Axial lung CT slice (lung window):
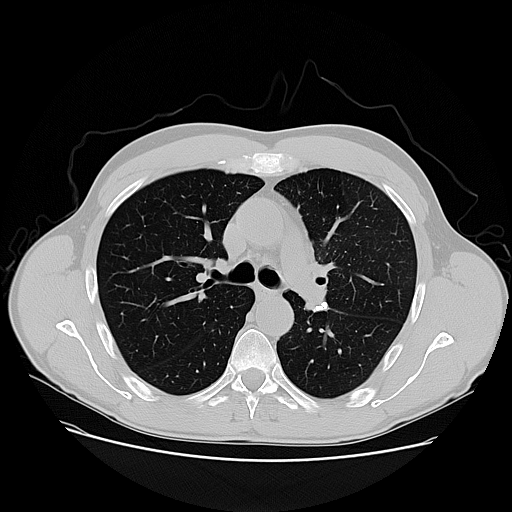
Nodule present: no